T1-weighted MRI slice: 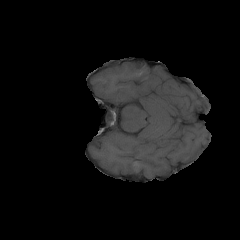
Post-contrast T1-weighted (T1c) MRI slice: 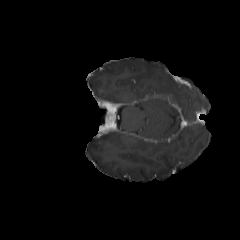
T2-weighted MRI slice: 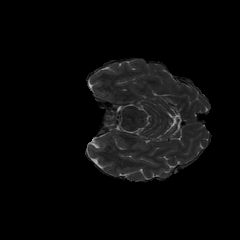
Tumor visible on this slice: no